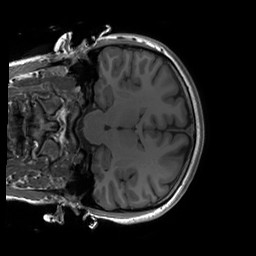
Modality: T1w
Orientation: coronal